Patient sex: M
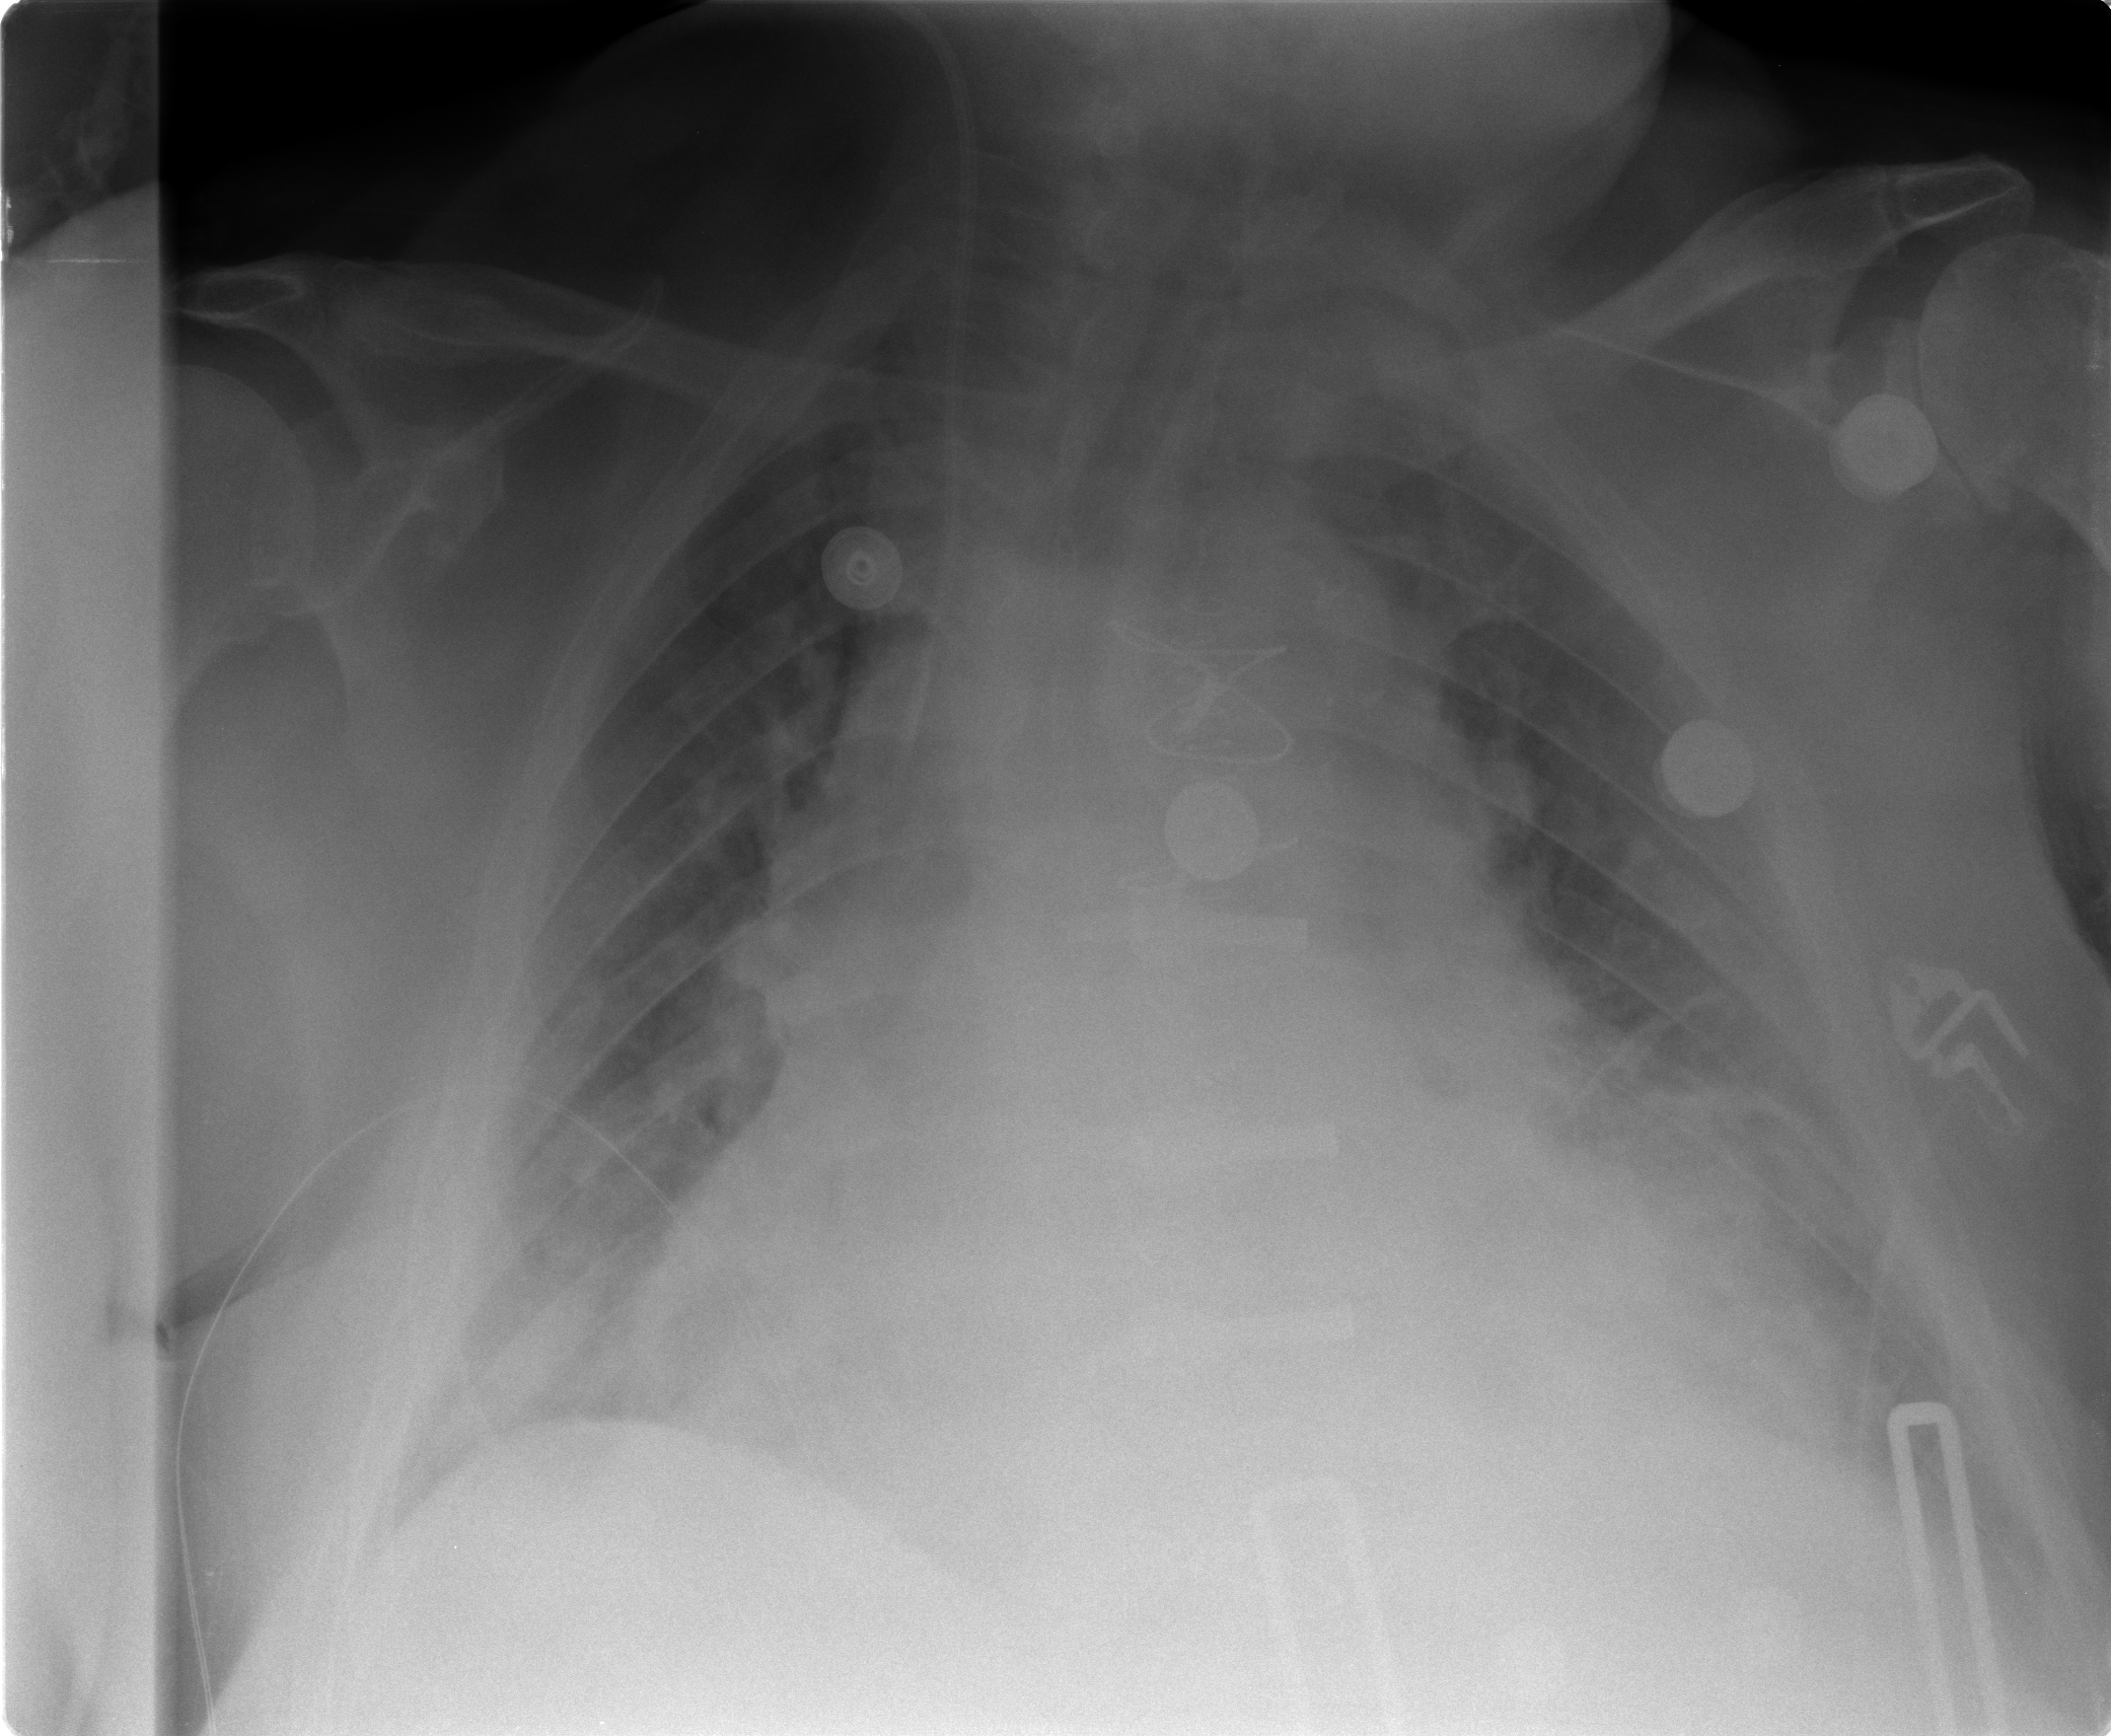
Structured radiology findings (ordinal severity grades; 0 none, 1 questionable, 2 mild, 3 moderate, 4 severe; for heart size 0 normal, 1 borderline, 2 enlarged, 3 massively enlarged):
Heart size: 3
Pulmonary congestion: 3
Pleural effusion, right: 0
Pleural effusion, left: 0
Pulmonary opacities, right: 0
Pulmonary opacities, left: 0
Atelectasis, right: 2
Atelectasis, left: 2